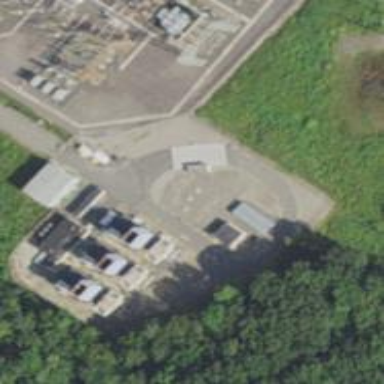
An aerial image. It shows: Gas turbine power generator.